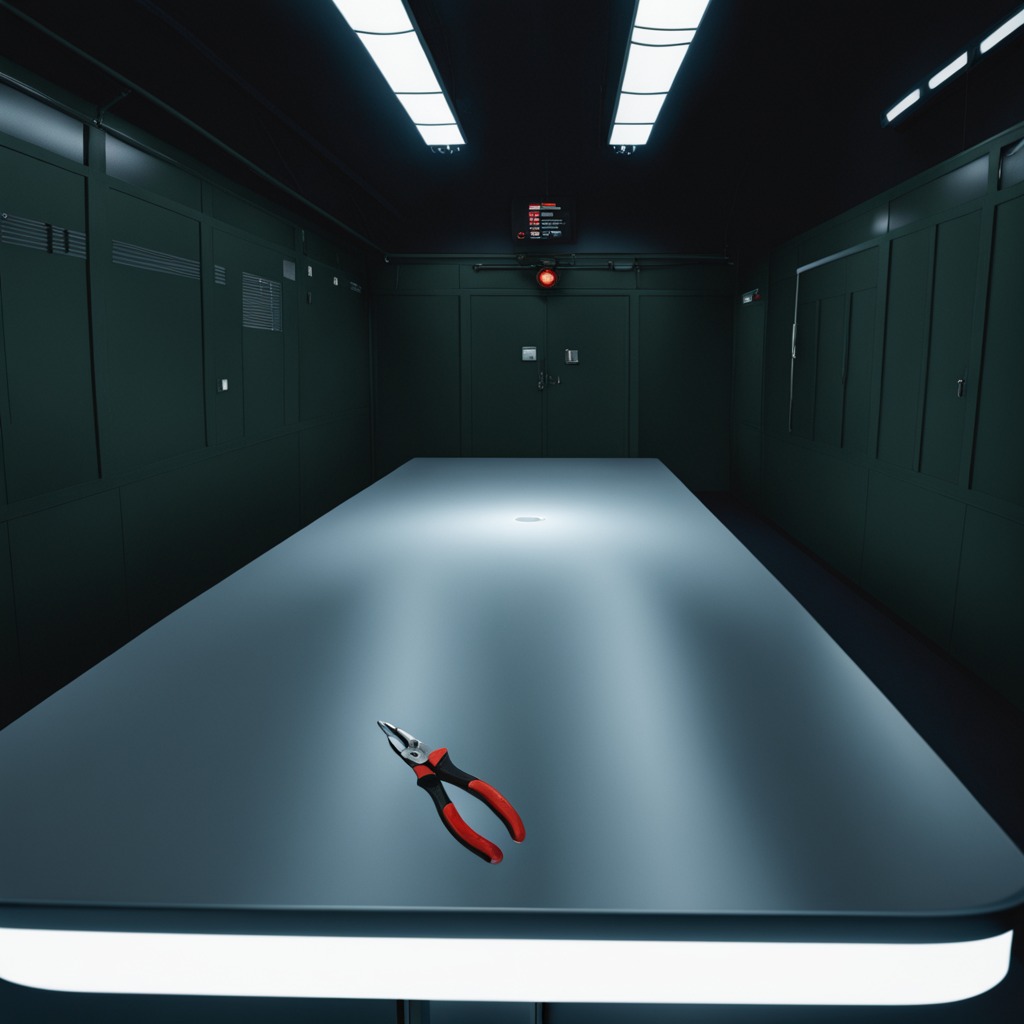
A plier is lying on the table in a railway signal maintenance room.